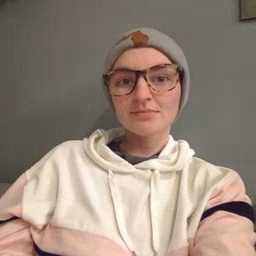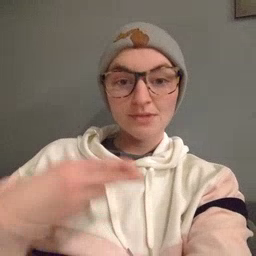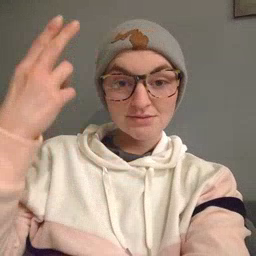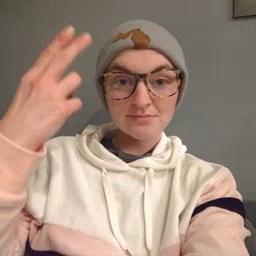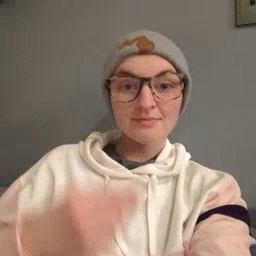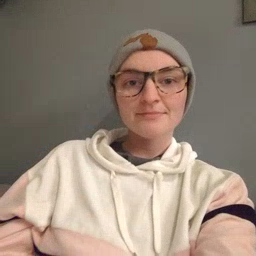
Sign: high